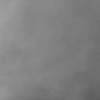
Atmospheric dust classification: dusty